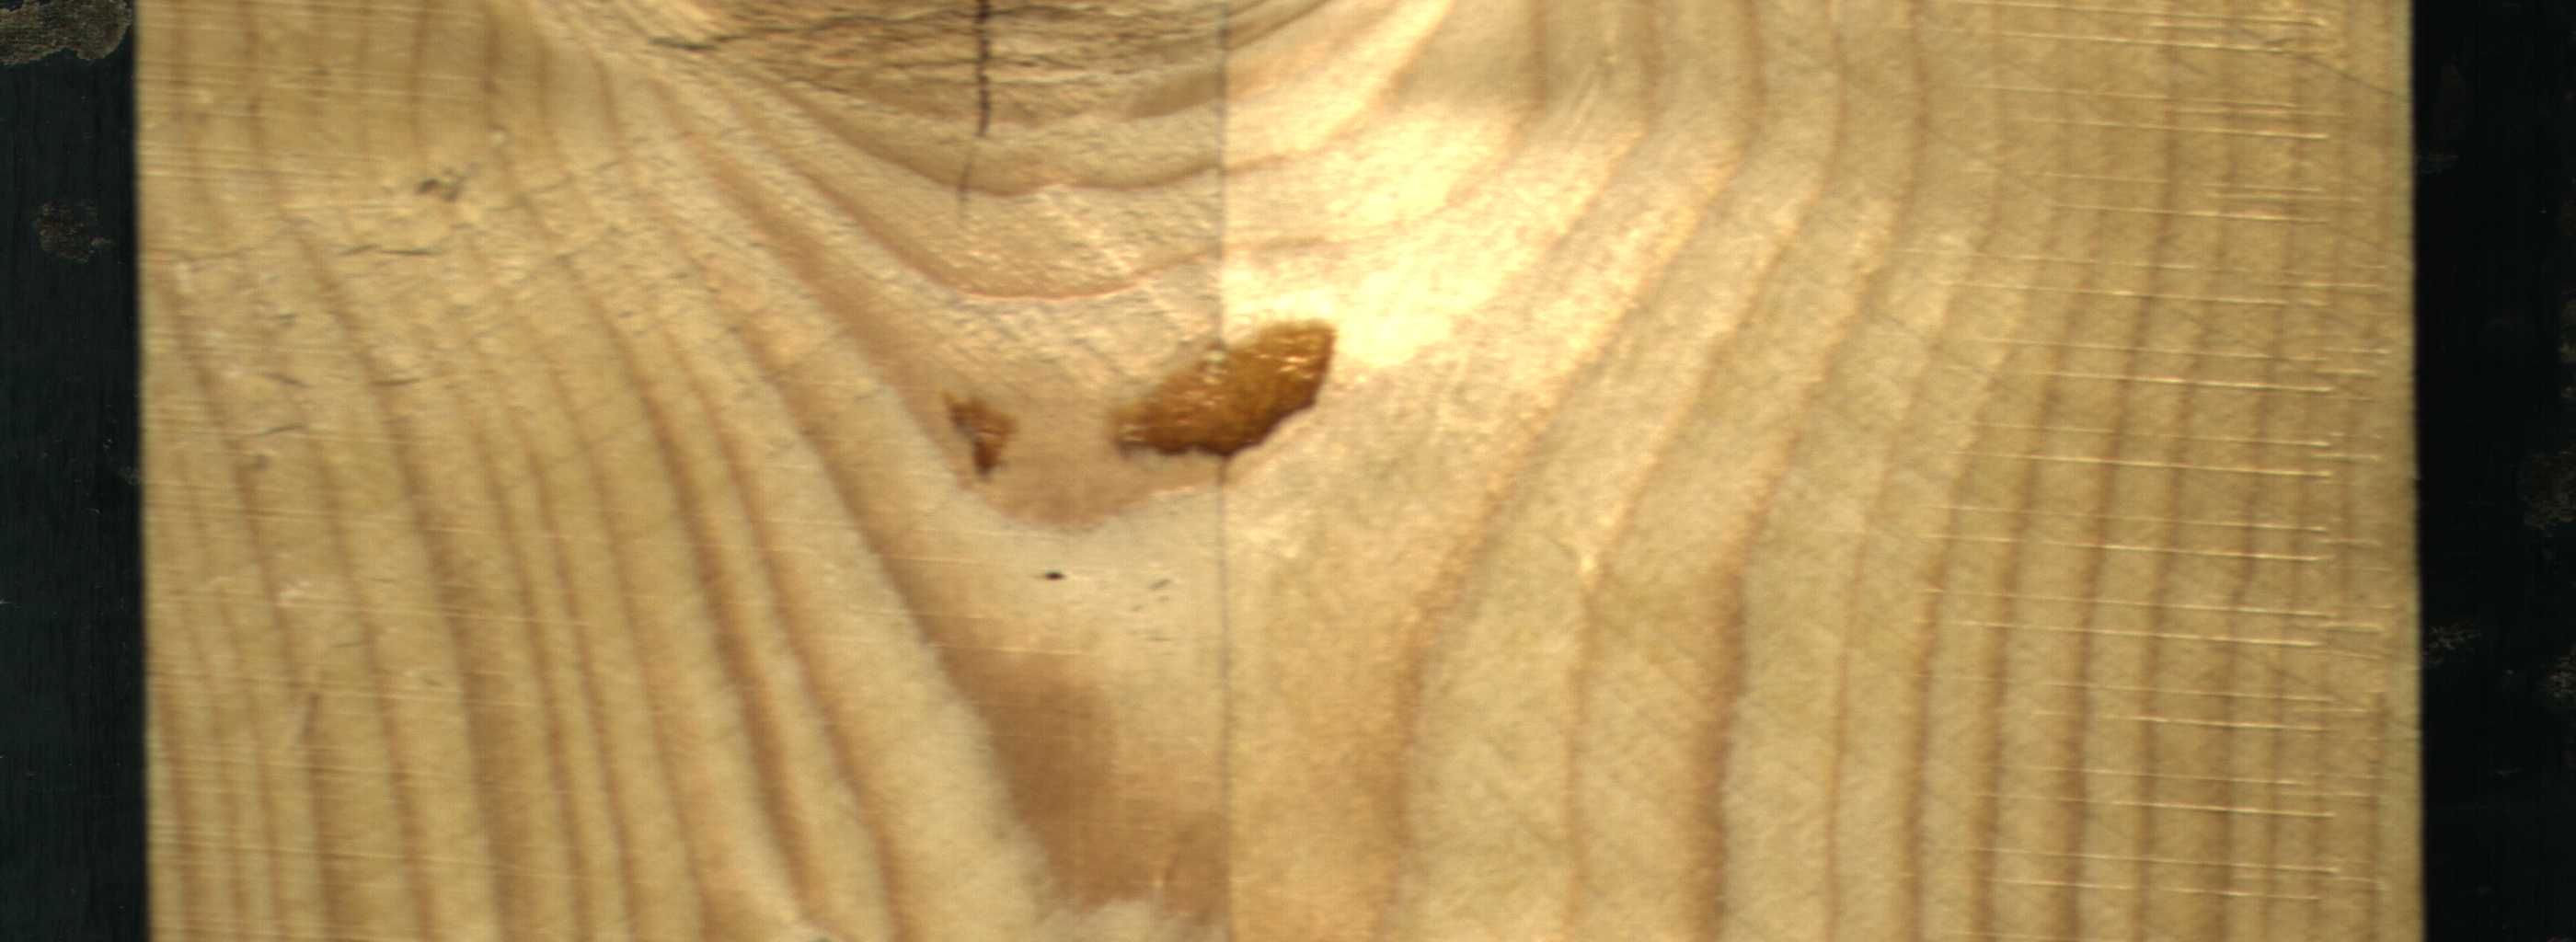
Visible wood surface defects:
resin
resin
knot_with_crack